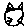
Label: cat